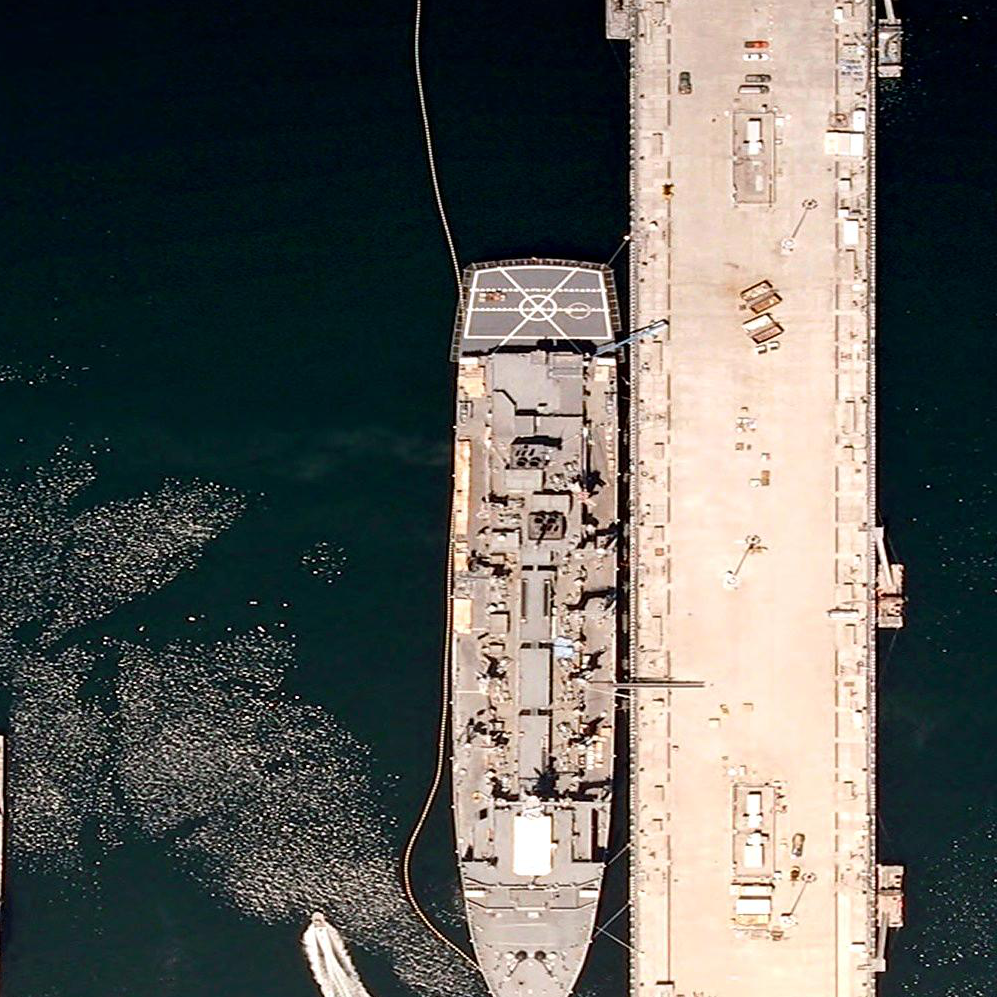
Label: Sacramento-class_support_ship